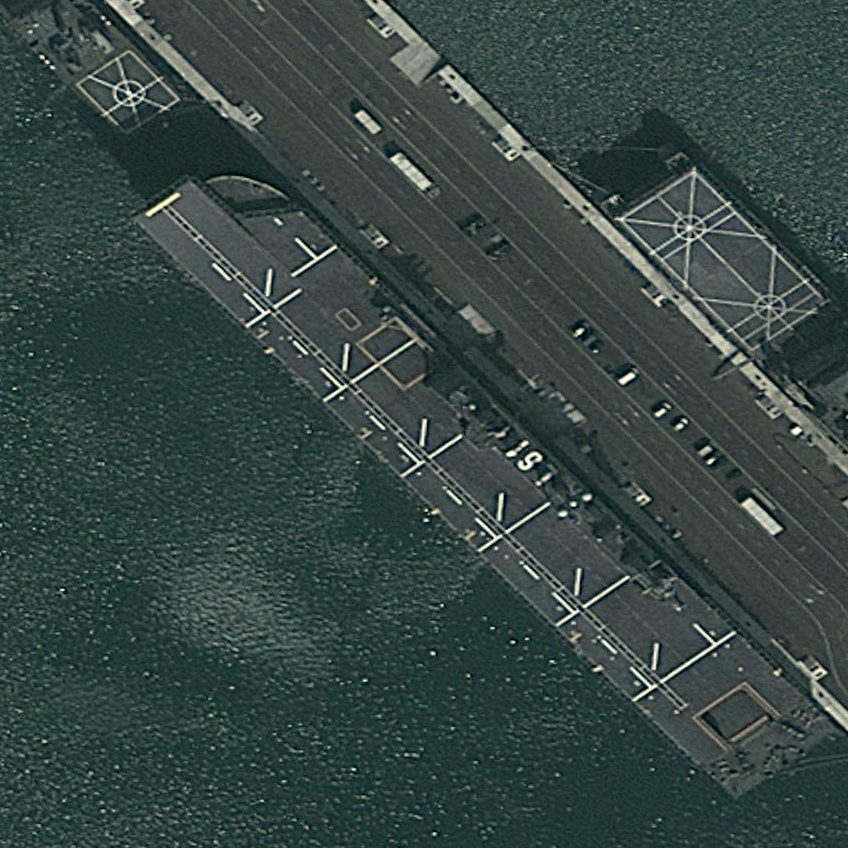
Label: assault